Field crop: maize
Growth stage: 2
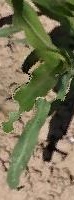
Species: maize